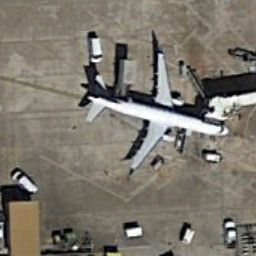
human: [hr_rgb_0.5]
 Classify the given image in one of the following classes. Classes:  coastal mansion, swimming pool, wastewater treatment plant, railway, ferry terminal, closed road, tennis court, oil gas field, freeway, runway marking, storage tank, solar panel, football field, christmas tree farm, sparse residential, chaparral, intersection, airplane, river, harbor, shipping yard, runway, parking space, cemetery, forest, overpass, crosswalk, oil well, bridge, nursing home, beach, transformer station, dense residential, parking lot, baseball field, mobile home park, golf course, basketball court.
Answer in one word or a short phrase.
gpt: airplane